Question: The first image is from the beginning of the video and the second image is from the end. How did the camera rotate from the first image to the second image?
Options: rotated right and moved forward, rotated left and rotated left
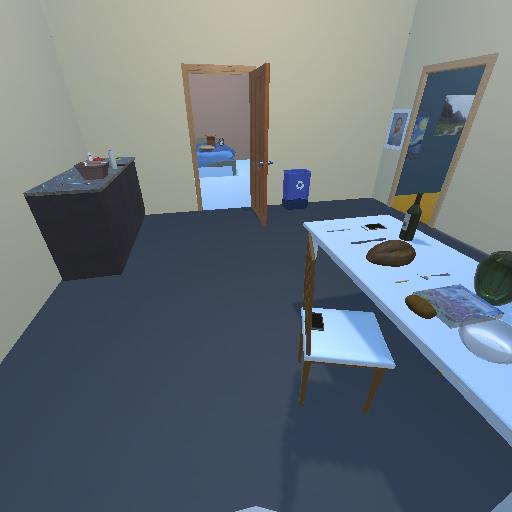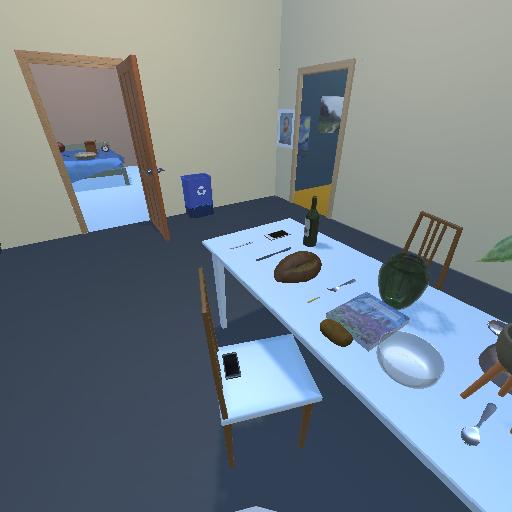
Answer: rotated right and moved forward